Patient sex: F
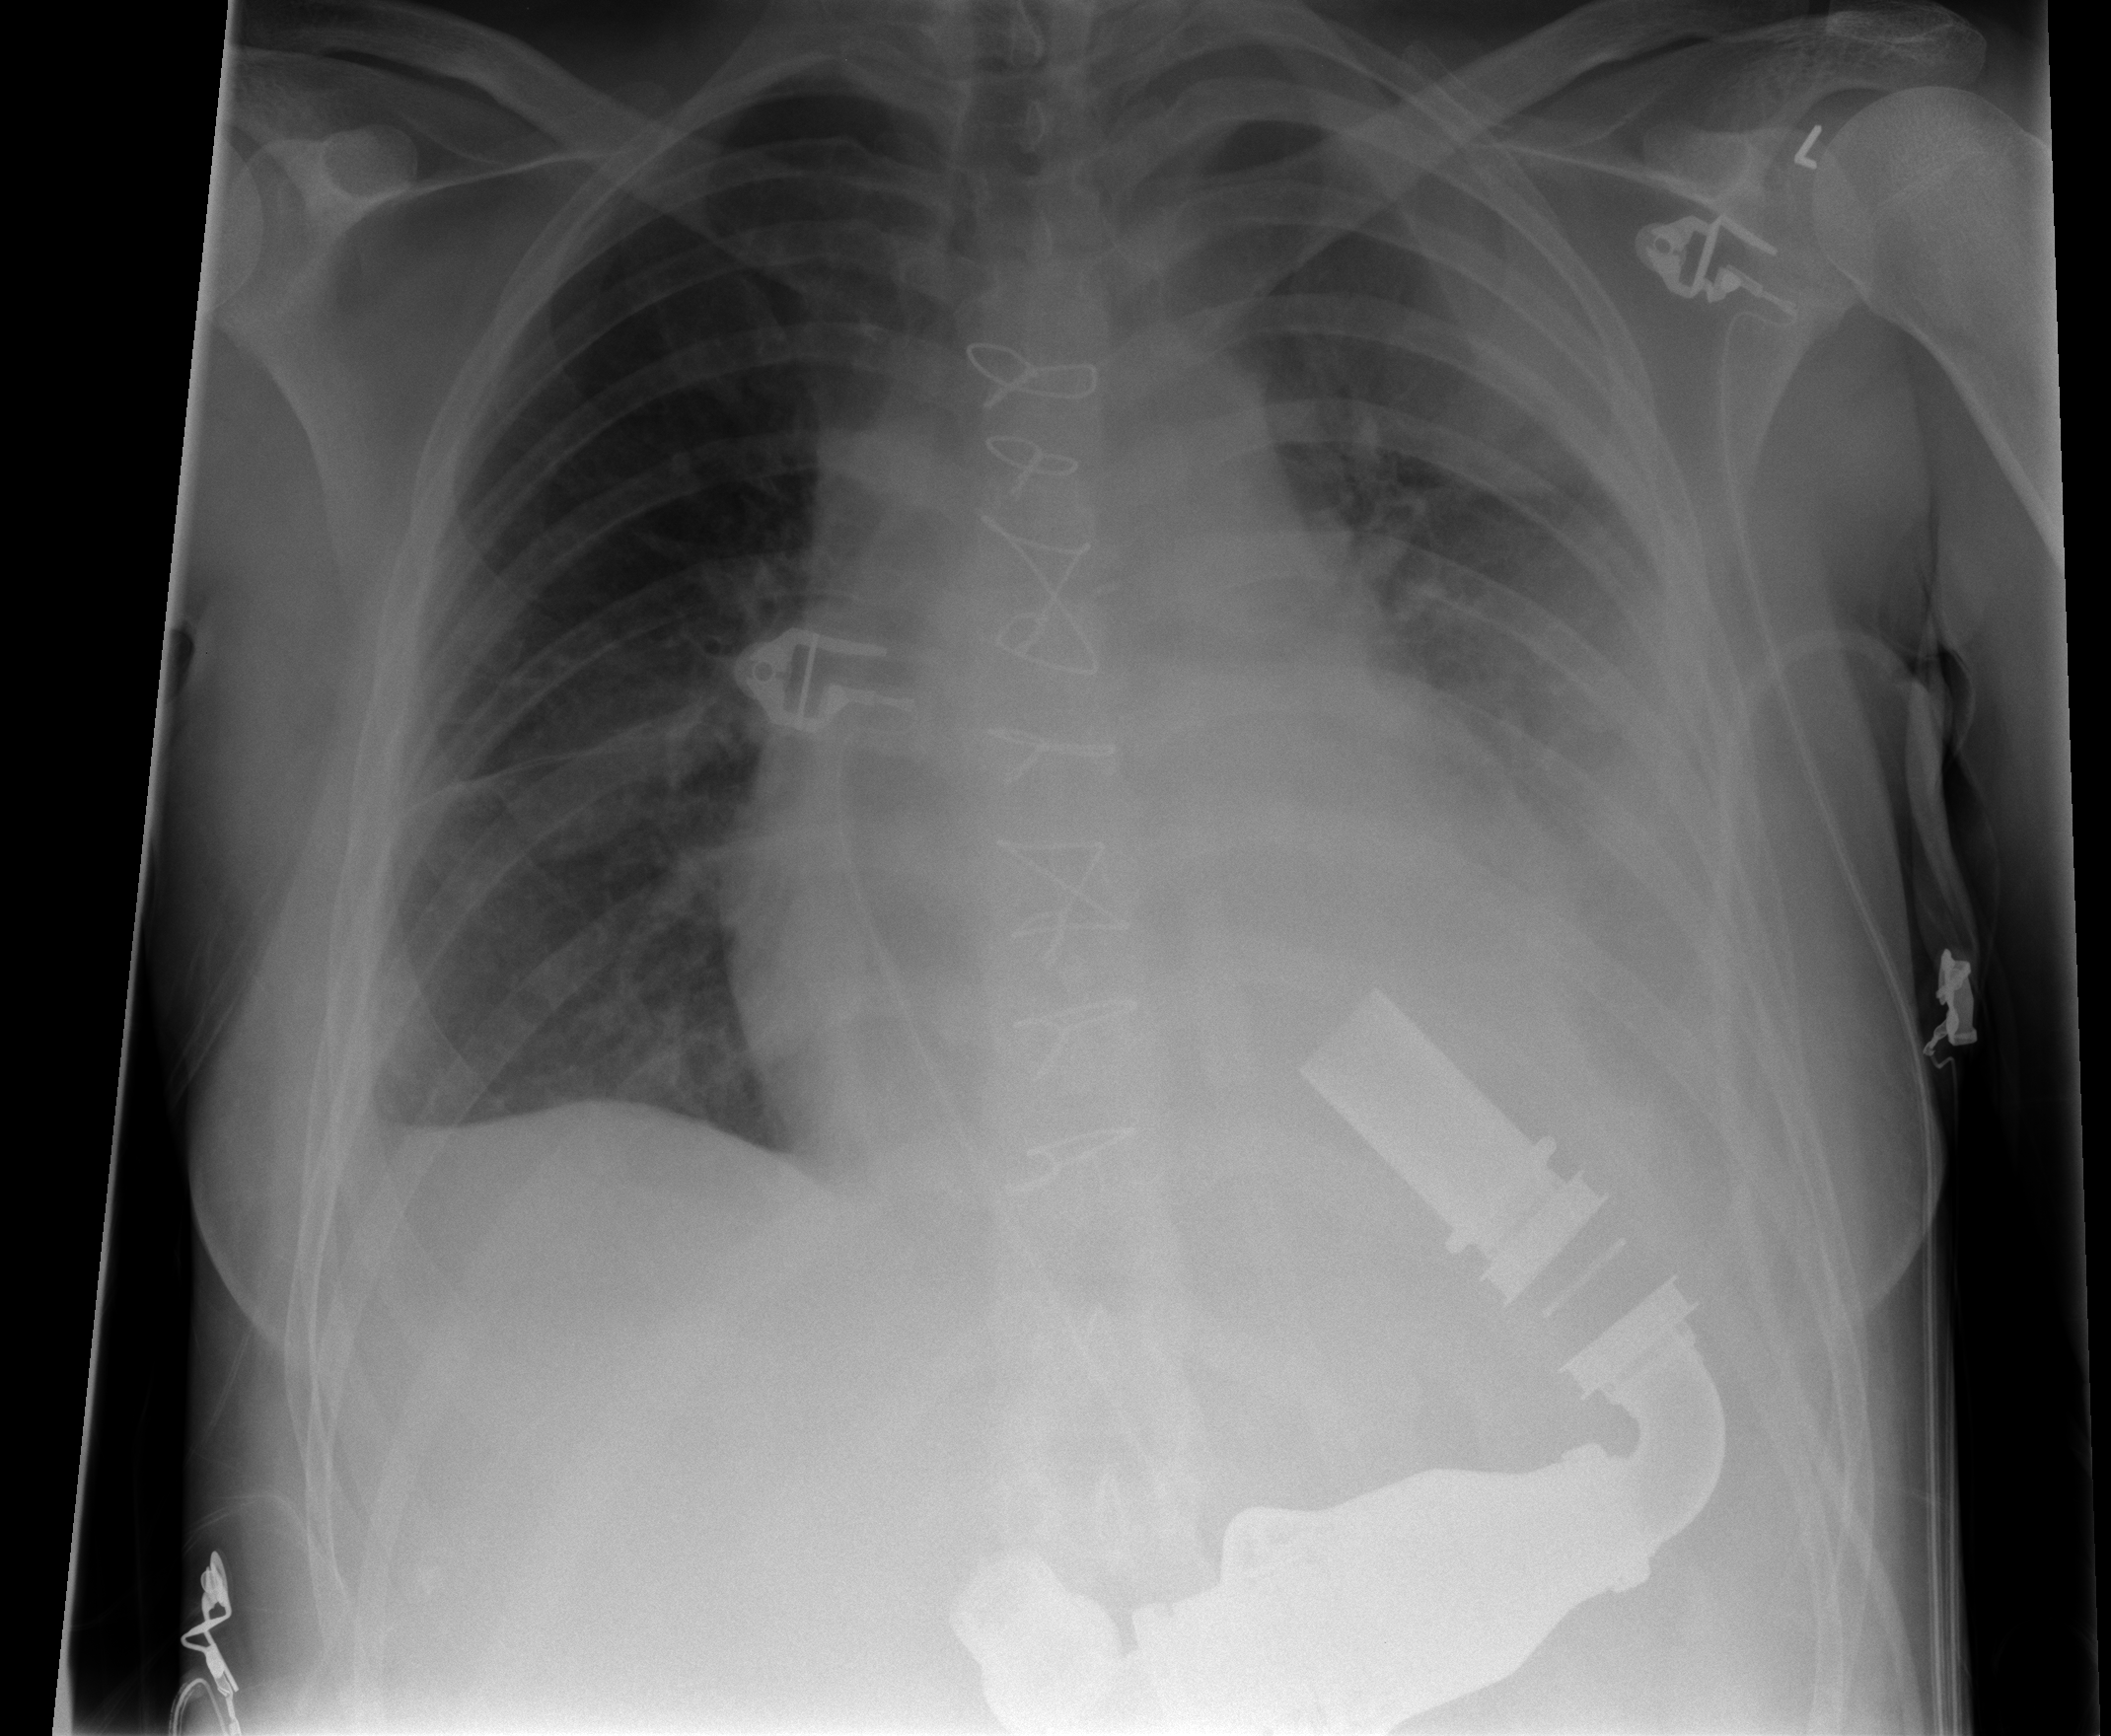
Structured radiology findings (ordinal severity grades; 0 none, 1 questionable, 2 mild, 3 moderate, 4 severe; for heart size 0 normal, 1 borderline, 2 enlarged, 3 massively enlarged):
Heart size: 0
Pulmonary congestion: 0
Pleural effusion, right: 2
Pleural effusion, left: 3
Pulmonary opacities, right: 0
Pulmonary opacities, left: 1
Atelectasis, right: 0
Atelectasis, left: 3